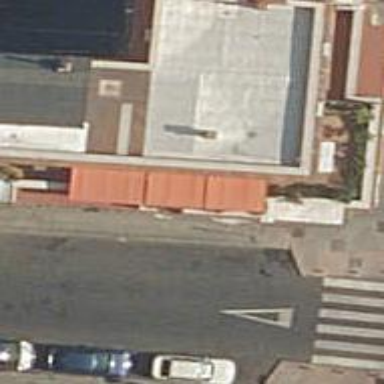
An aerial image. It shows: Clothing store.